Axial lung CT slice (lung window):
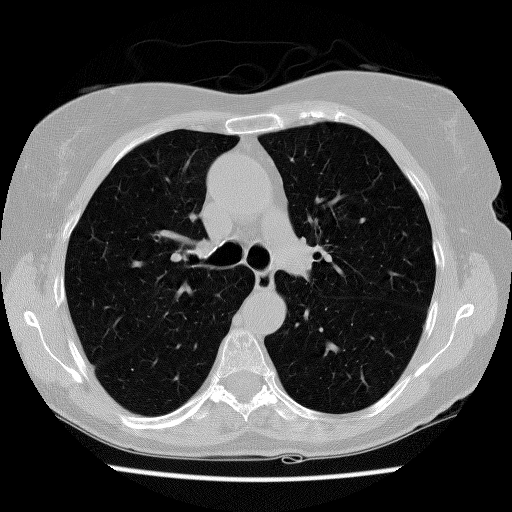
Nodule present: no